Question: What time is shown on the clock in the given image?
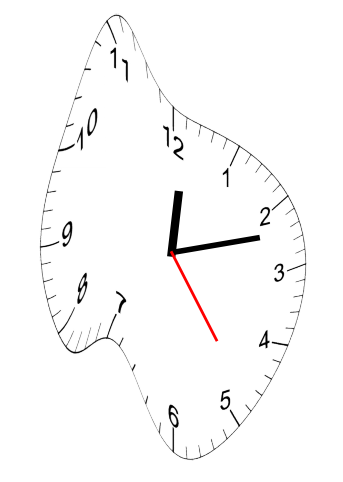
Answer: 12:12:24